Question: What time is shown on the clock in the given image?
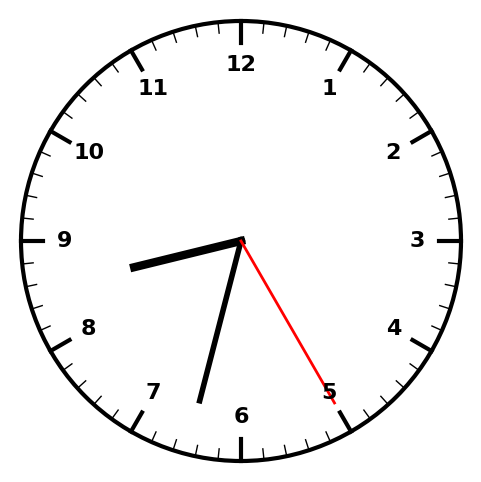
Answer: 08:32:25